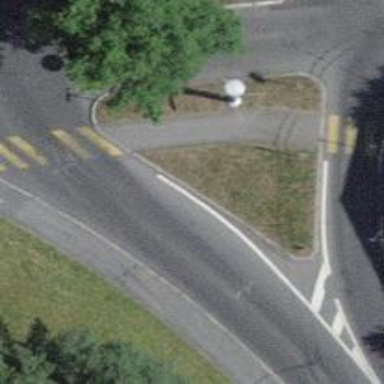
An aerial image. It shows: Footway located on traffic island.